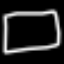
Label: square